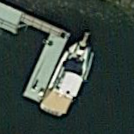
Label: civil